Aerial crown-view tile of a tropical tree (Barro Colorado Island, Panama), acquired 20250512:
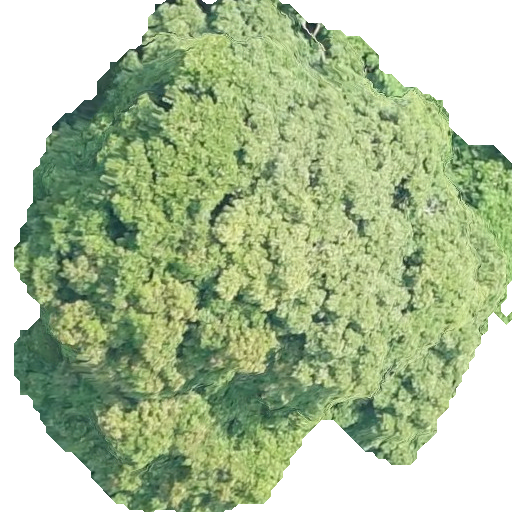
Species: Prioria copaifera
GBIF accepted scientific name: Prioria copaifera
Crown area: 281.015 m²